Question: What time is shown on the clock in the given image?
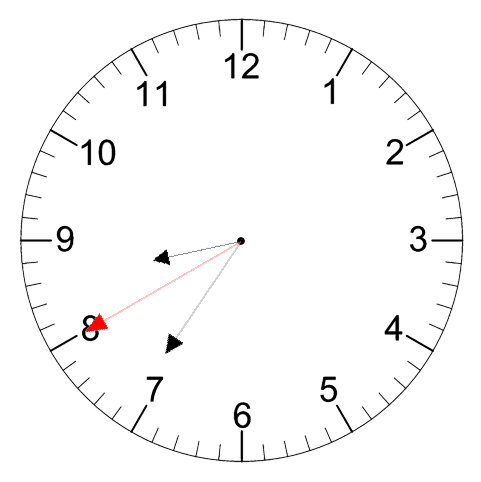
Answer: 08:35:40